Question: I'm doing my first steps in FB Apps using the <URL> page and I would like to know what method throws this message as I had to make a 'if' statement in 'php' that would use the
'''
$like_status = $signed_request["page"]["liked"];
'''
from the <URL> to show a '<fb:like>' button and then subscribe up to the 'edge.create' event in order to show the app it self...
I think was to much trouble if I could at least perform this technique as a simple call.

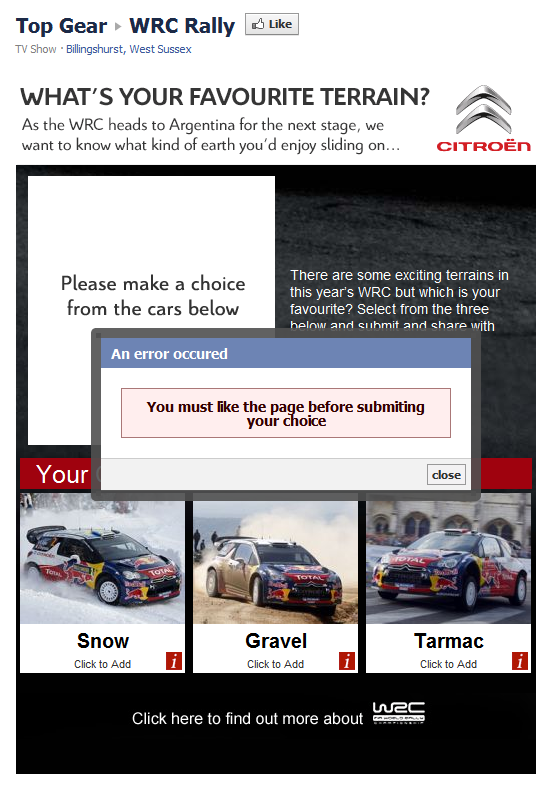
Answer: <URL> has what you are looking for. Facebook will send post variables to your page with anonymous info about the user including their language and whether they are a fan or not. Once they like the page, the page will refresh and you will know that they are a fan, so you won't need to subscribe to edge.create methods. You will have a variable server side that indicates whether they are a fan and you can code from there.